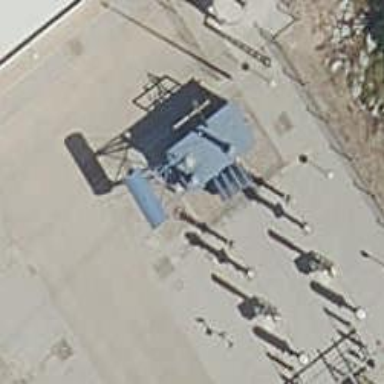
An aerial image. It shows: Transformer.